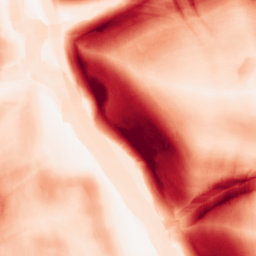
Category: morphological
Decomposition family: morphological_square
Decomposition parameters: operation: gradient
size: 15
Upsampling method: bspline
Upsampling parameters: scale: 4
Upsampling scale: 4